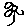
Label: flower